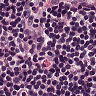
Metastatic tissue present: yes